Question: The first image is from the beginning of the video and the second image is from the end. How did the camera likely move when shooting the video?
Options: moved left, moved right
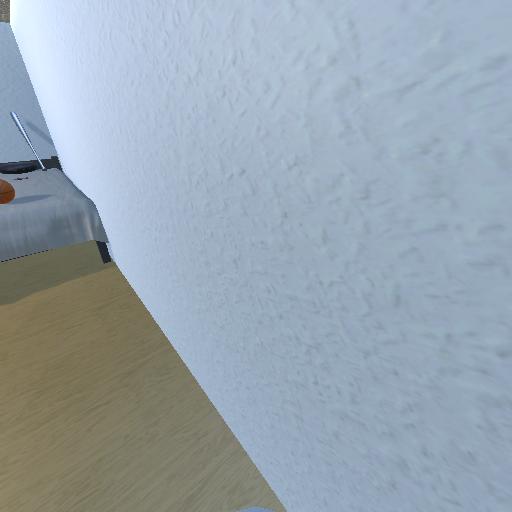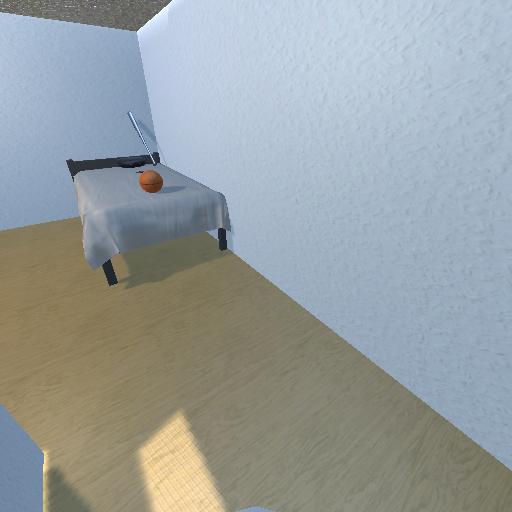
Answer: moved left